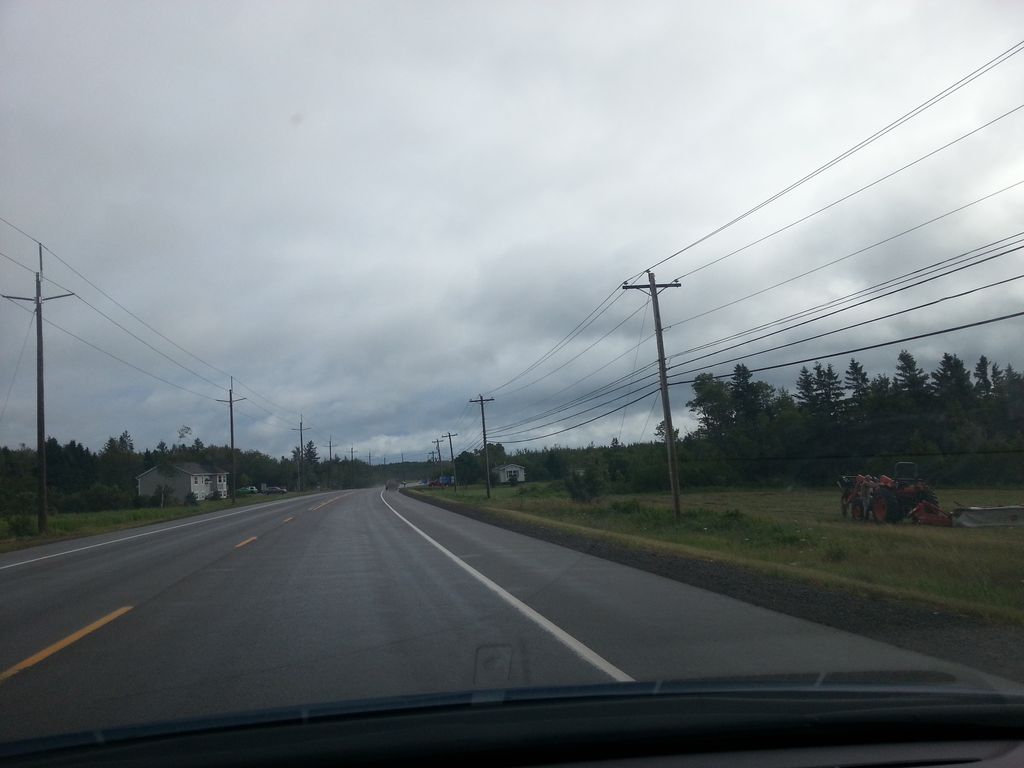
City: charlottetown